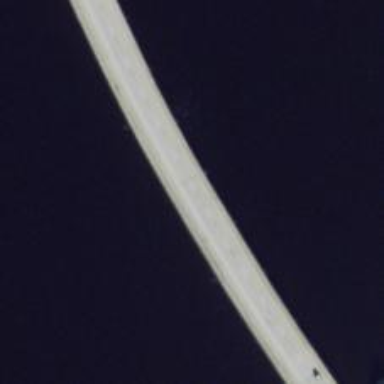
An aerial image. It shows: Primary highway crossing over bridge.